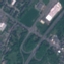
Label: Highway